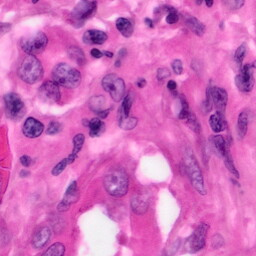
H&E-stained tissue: Pancreatic